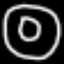
Label: donut